Question: I'm trying to use R to do some modelling, I've started to use BodyWeight library, since I've seen some examples online. Just to understand and get used to the commands.
I've come to my final model, with estimates and I was wondering how to plot these estimates, but I haven't seen anything online..

Is there a way to plot the values of the estimates with a line, and dots for the values of each observation?
Where can I find information about how to do this, do I have to extract the values myself or it is possible to say plot the estimates of these model?
I'm only starting with R. Any help is welcome.
Thank you
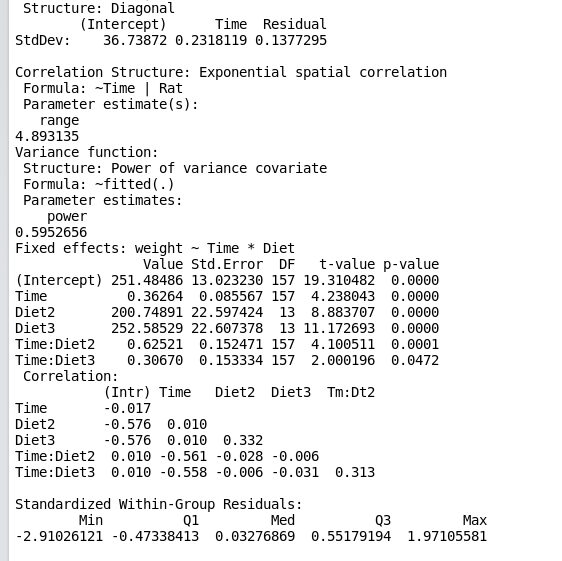
Answer: There is no function that just plots the output of a model, since there are usually many different possible ways of plotting the output.
Take a look at the 'predict' function for whatever model type you are using (for example, linear regressions using 'lm' have a 'predict.lm' function).
Then choose a plotting system (you will likely want different panels for different levels of diet, so use either ggplot2 or lattice). Then see if you can describe more clearly in words how you want the plot to look. Then update your question if you get stuck.
---
Now we've identified which dataset you are using, here's a possible plot:
'''
#Run your model
model <- lme(weight ~ Time + Diet, BodyWeight, ~ 1 | Rat)
summary(model)
#Predict the values
#predict.lme is a pain because you have to specify which rat
#you are interested in, but we don't want that
#manually predicting things instead
times <- seq.int(0, 65, 0.1)
mcf <- model$coefficients$fixed
predicted <-
mcf["(Intercept)"] +
rep.int(mcf["Time"] * times, nlevels(BodyWeight$Diet)) +
rep(c(0, mcf["Diet2"], mcf["Diet3"]), each = length(times))
prediction_data <- data.frame(
weight = predicted,
Time = rep.int(times, nlevels(BodyWeight$Diet)),
Diet = rep(levels(BodyWeight$Diet), each = length(times))
)
#Draw the plot (using ggplot2)
(p <- ggplot(BodyWeight, aes(Time, weight, colour = Diet)) +
geom_point() +
geom_line(data = prediction_data)
)
'''